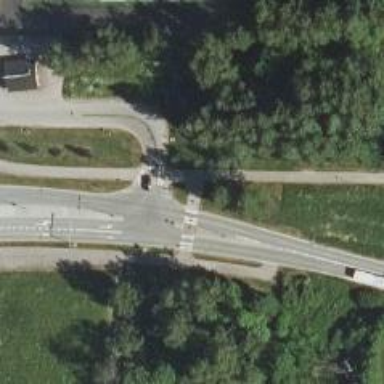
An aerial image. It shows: Uncontrolled road crossing.